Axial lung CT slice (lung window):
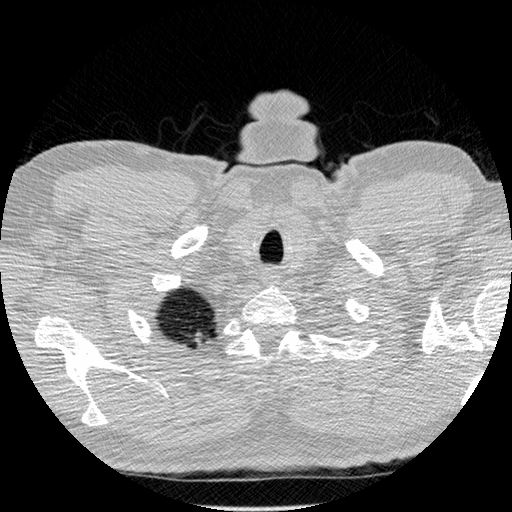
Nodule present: no